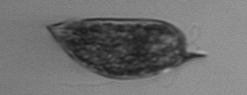
Label: Prorocentrum_micans